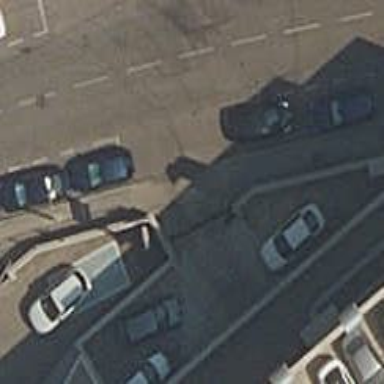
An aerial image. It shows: Swing gate barrier.